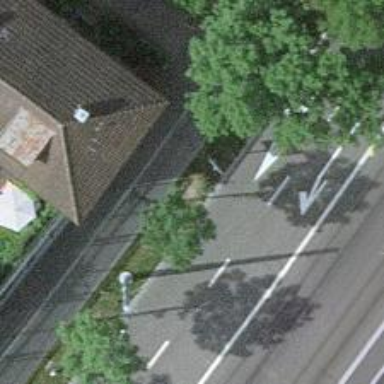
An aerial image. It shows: Avenue lined with trees.